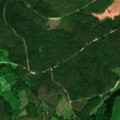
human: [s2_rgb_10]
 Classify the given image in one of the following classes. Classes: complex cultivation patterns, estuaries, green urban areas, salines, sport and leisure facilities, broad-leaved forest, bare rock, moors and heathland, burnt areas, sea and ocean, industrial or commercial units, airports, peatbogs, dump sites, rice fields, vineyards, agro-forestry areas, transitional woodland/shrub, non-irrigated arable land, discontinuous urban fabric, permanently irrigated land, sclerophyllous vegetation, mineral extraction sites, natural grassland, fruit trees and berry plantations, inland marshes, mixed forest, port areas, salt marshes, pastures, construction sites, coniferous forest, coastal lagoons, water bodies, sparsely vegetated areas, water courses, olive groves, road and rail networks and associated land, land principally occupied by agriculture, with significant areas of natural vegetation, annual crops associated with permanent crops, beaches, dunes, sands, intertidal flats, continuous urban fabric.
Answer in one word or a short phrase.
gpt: coniferous forest, mixed forest